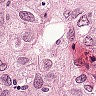
Metastatic tissue present: yes